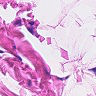
Metastatic tissue present: no